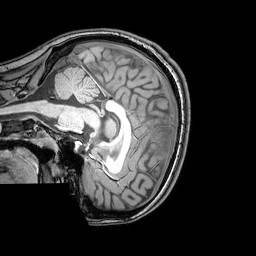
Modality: T1w
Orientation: sagittal
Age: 20
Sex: female
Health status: healthy
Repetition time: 0.081 s
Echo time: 0.037 s